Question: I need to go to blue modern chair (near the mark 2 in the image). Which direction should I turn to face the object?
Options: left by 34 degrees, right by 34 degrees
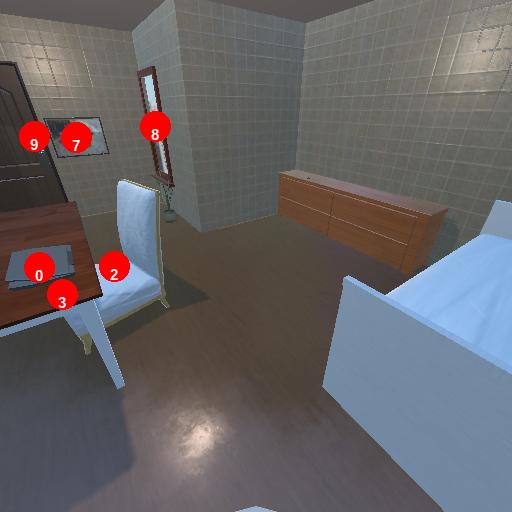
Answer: left by 34 degrees